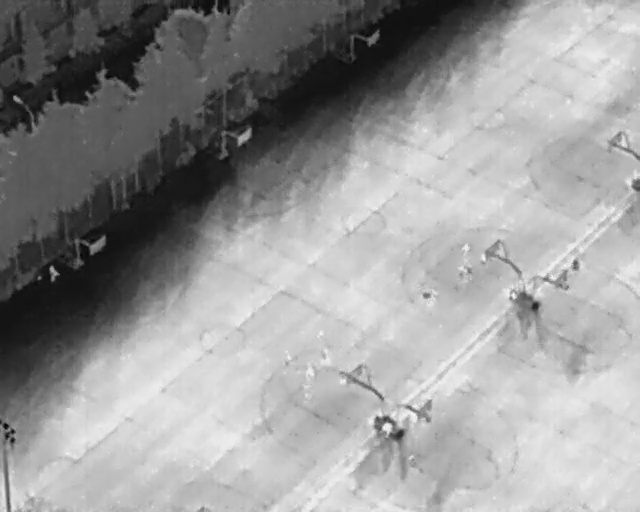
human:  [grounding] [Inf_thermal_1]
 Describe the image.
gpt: In the satellite image, there is  <ref>1 medium person </ref> <box>[[6, 52, 9, 54, 2]]</box> located at left,  <ref>2 small person </ref> <box>[[71, 47, 74, 49, 2], [74, 49, 76, 51, 2]]</box> located at right,  <ref>2 medium person </ref> <box>[[71, 52, 74, 54, 2], [70, 52, 73, 54, 2]]</box> located at right,  <ref>2 medium person </ref> <box>[[65, 56, 68, 58, 13], [49, 68, 52, 70, 2]]</box> located at center,  <ref>4 medium person </ref> <box>[[43, 69, 46, 71, 2], [46, 71, 49, 73, 2], [46, 75, 49, 77, 2], [52, 72, 54, 74, 2]]</box> located at bottom,  <ref>1 small person </ref> <box>[[59, 83, 61, 84, 14]]</box> located at bottom.